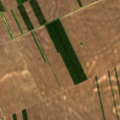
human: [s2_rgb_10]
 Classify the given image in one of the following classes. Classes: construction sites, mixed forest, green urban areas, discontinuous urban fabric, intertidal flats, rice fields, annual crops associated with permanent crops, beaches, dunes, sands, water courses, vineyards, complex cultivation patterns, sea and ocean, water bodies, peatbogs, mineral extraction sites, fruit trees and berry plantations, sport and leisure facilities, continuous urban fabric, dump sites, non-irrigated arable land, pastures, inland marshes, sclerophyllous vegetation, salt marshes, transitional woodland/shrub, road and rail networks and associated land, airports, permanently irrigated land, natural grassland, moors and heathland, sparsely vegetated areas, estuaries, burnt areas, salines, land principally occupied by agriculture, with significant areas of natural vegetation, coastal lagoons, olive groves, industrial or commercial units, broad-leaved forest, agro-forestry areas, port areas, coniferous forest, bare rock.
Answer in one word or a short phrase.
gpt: non-irrigated arable land